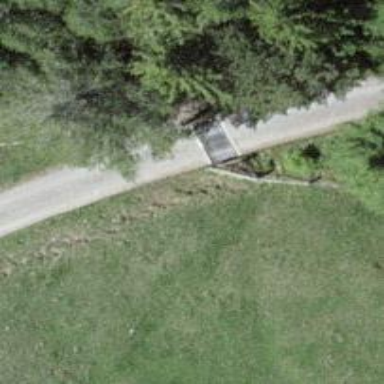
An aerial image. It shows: Gate.